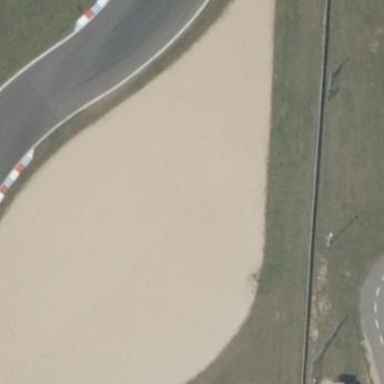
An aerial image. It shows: Raceway with gravel trap surrounded by sand.